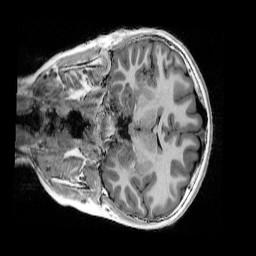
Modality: UNIT1_denoised
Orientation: coronal
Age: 11
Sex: male
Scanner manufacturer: siemens
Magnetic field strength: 3 T
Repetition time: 4 s
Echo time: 0.00303 s